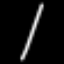
Label: line